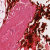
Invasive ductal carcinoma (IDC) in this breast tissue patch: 0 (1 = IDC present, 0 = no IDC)